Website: apple
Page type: billing-address
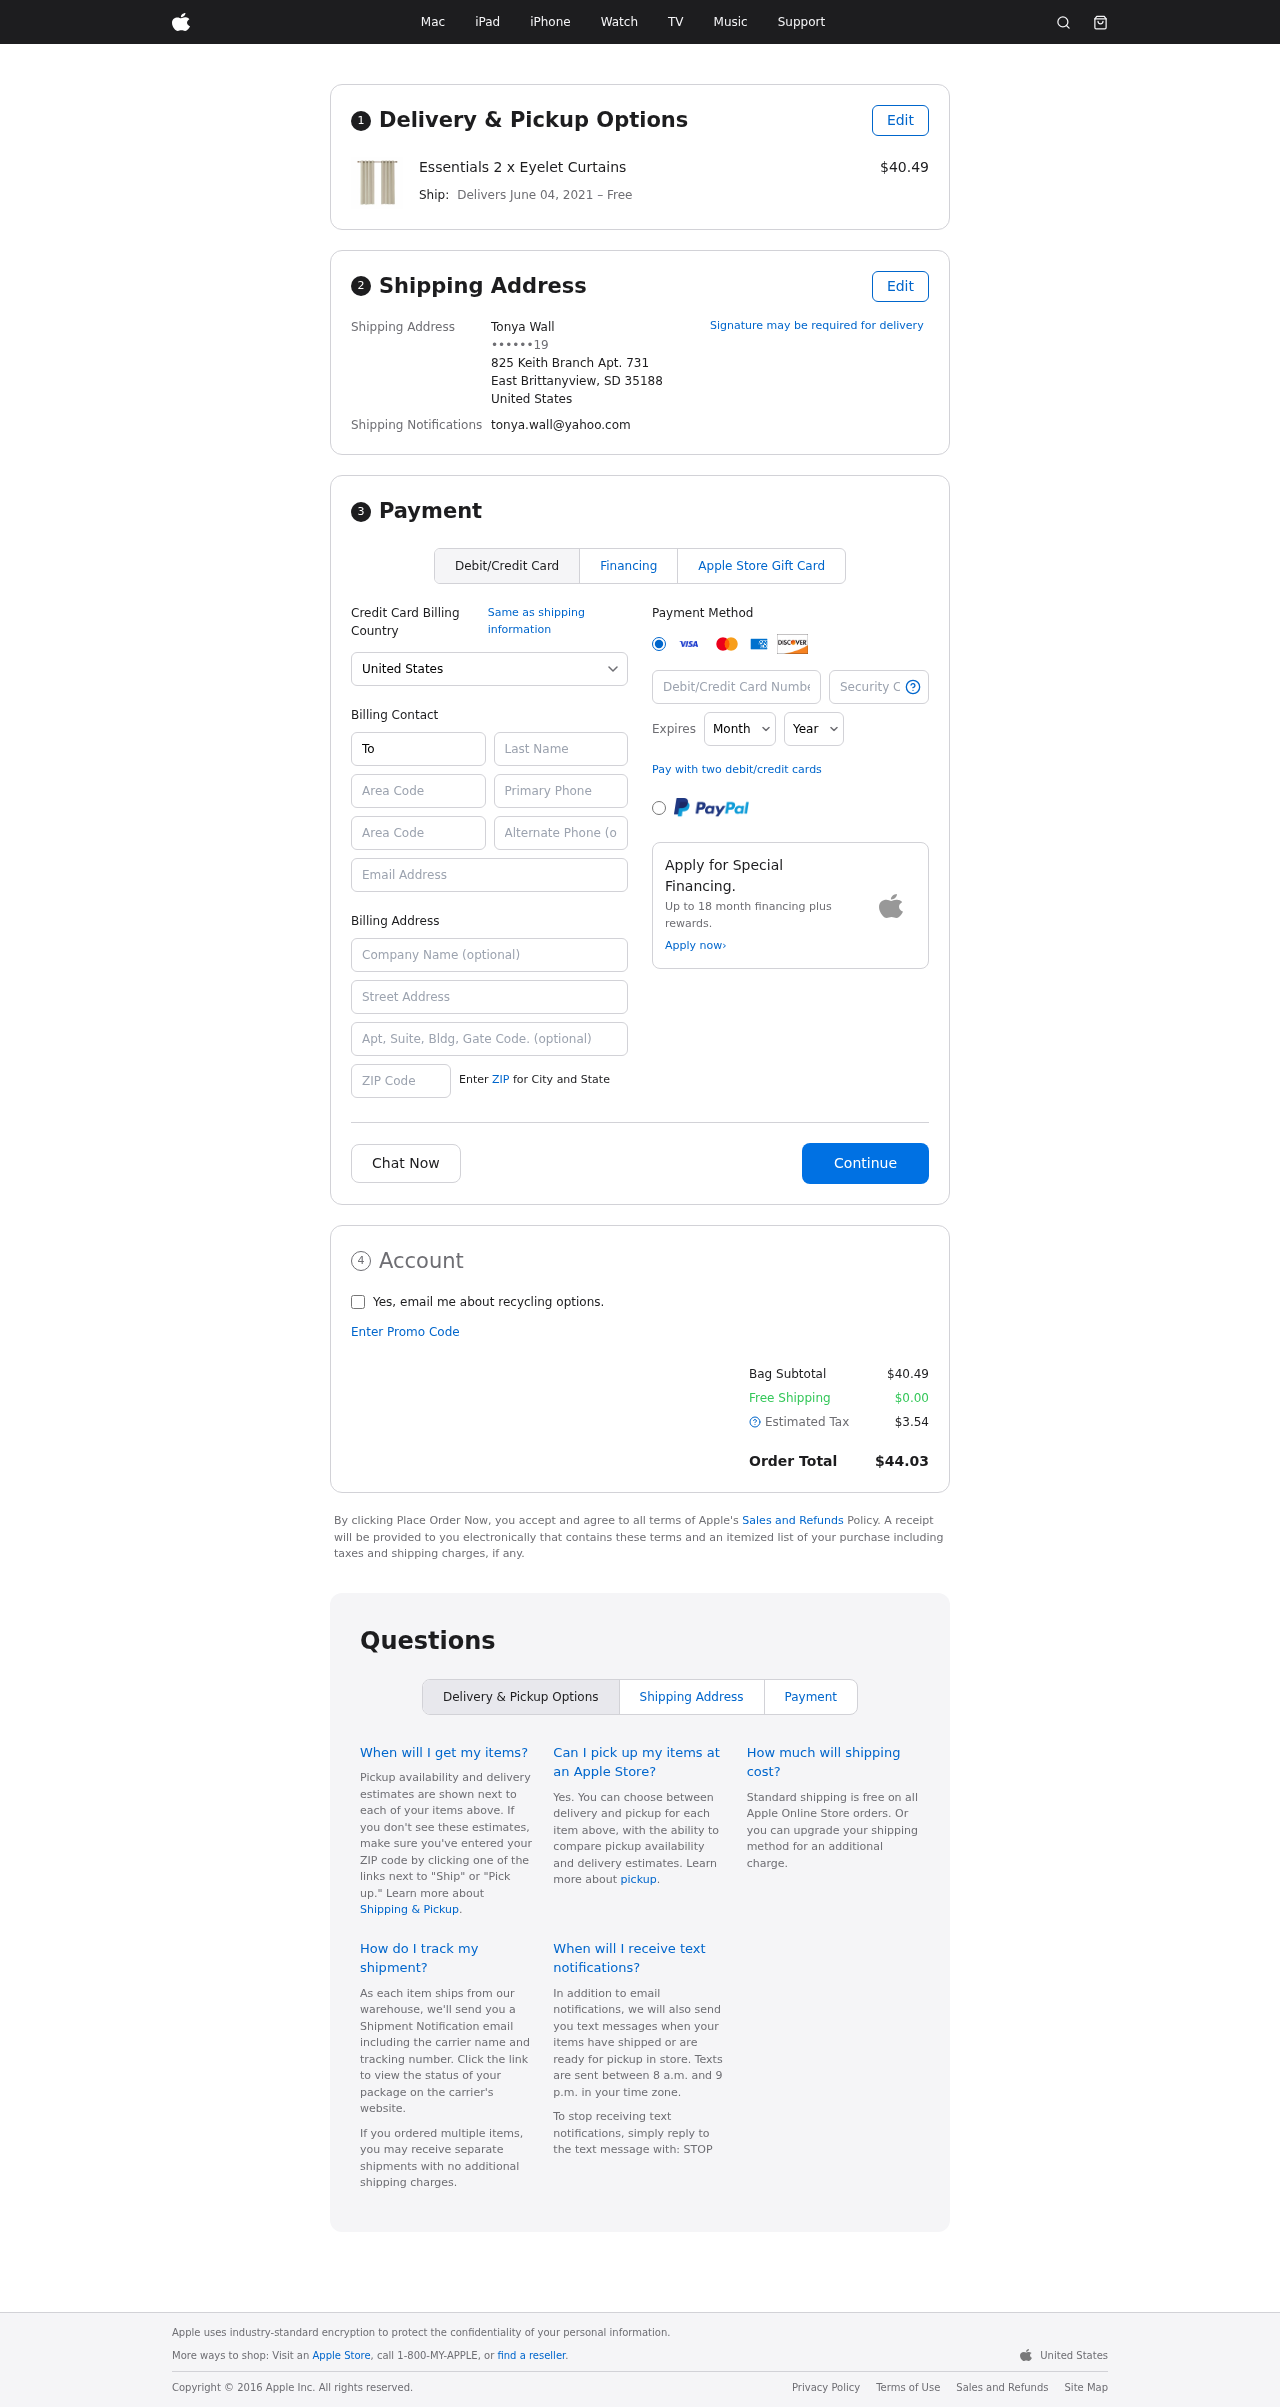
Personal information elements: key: PII_CARD_CVV
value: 267
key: PII_CARD_EXPIRY_MONTH
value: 03
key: PII_CARD_EXPIRY_YEAR
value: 28
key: PII_CARD_NUMBER
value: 2304 0524 2417 3086
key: PII_CITY_STATE_ZIP
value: East Brittanyview, SD 35188
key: PII_COUNTRY
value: United States
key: PII_EMAIL
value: tonya.wall@yahoo.com
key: PII_FULLNAME
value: Tonya Wall
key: PII_STREET
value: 825 Keith Branch Apt. 731
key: PII_PHONE_MASKED
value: ••••••19
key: PII_BILLING_FIRSTNAME
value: Tonya
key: PII_BILLING_LASTNAME
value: Wall
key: PII_BILLING_PHONE_AREA
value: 403
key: PII_BILLING_PHONE
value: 4034727619
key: PII_BILLING_EMAIL
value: tonya.wall@yahoo.com
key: PII_BILLING_COMPANY
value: Moran LLC
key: PII_BILLING_STREET
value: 825 Keith Branch Apt. 731
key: PII_BILLING_POSTCODE
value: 35188
Product elements: key: PRODUCT1_NAME
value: Essentials 2 x Eyelet Curtains
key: PRODUCT1_PRICE
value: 40.49
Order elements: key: ORDER_DELIVERY_DATE
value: June 04, 2021
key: ORDER_SUBTOTAL
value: $40.49
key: ORDER_SHIPPING_COST
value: $0.00
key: ORDER_TAX
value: $3.54
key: ORDER_TOTAL
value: $44.03